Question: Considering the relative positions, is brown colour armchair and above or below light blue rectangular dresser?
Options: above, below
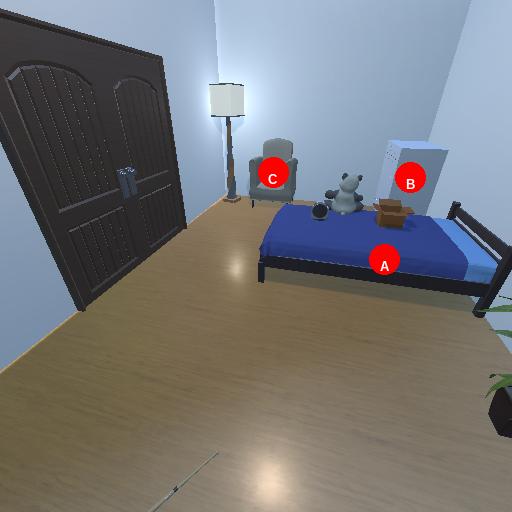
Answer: above